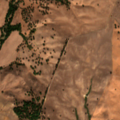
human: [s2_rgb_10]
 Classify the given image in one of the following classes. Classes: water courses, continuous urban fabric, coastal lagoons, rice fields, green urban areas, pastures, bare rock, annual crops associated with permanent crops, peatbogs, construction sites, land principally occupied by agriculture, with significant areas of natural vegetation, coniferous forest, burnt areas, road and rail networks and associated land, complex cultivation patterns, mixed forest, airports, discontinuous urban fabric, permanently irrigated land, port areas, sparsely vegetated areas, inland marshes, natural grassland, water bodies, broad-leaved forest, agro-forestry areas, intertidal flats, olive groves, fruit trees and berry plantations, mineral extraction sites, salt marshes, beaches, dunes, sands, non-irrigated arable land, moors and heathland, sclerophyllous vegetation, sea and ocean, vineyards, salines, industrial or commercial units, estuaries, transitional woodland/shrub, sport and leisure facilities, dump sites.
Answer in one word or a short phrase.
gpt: non-irrigated arable land, pastures, agro-forestry areas, mixed forest